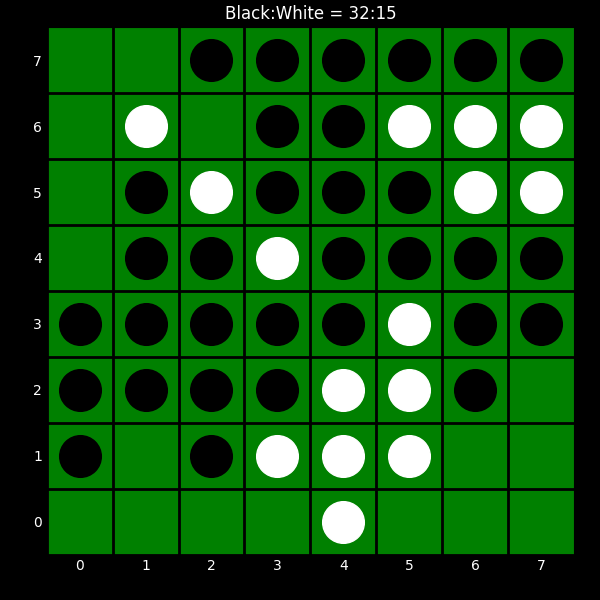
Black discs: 32
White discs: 15